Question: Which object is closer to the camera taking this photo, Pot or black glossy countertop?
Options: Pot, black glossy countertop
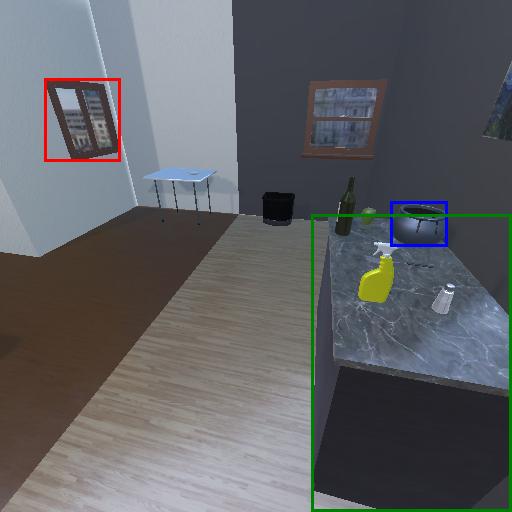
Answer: Pot